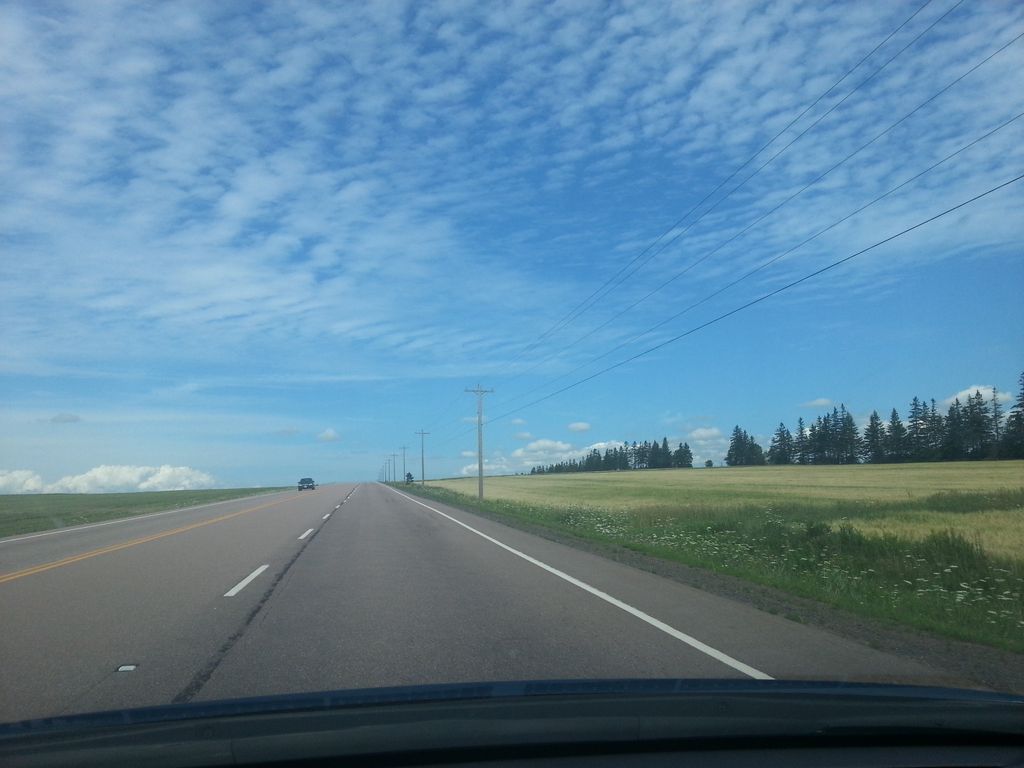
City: charlottetown